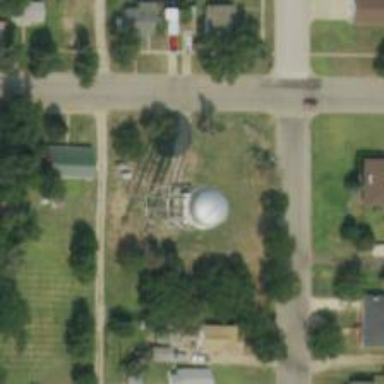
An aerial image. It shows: Water tower that is man-made.